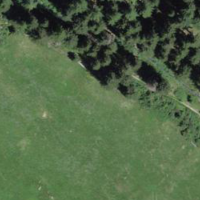
EUNIS habitat code: 26
Species observed at this site:
Corvus corone
Cyanistes caeruleus
Lophophanes cristatus
Pyrrhula pyrrhula
Fringilla coelebs
Passer domesticus
Prunella collaris
Parus major
Erithacus rubecula
Pica pica
Phoenicurus ochruros
Sitta europaea
Garrulus glandarius
Regulus regulus
Nucifraga caryocatactes
Periparus ater